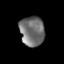
Tissue: prostate
Cell type: Epithelial cells
Senescence score: 0.3308
Nuclear area (px): 716
Mean DAPI intensity: 112.979